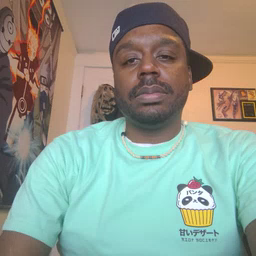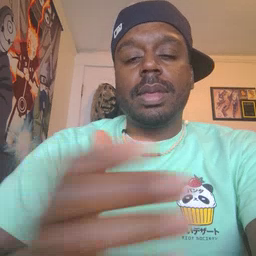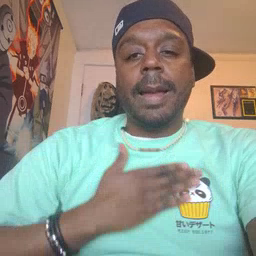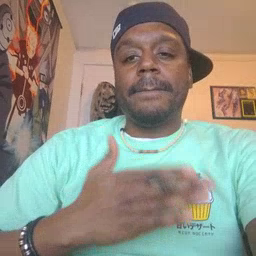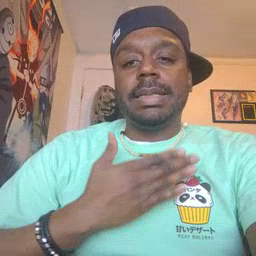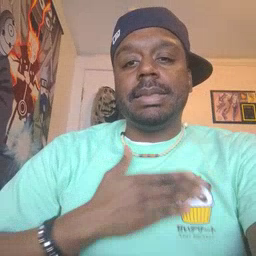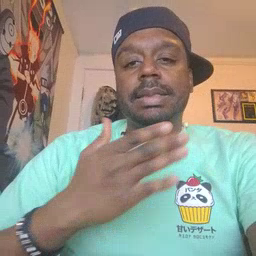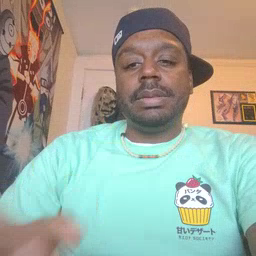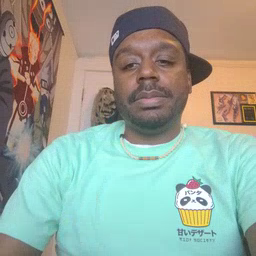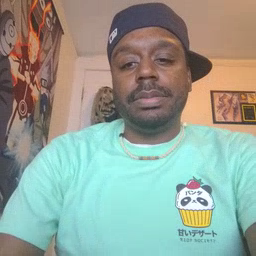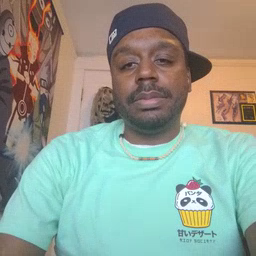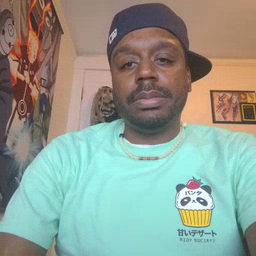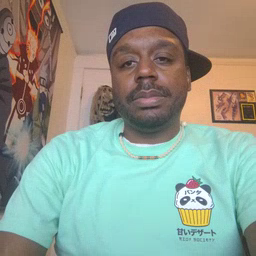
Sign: happy